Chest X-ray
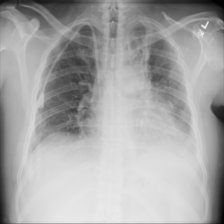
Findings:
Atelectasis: negative
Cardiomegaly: negative
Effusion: negative
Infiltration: negative
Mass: negative
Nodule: negative
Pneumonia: negative
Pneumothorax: negative
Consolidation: negative
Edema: negative
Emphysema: negative
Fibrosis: negative
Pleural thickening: negative
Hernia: negative